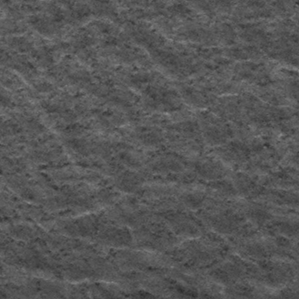
Label: frost